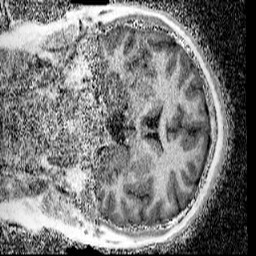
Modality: UNIT1_denoised
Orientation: coronal
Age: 13
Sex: male
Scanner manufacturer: siemens
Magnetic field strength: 3 T
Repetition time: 4 s
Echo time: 0.00299 s